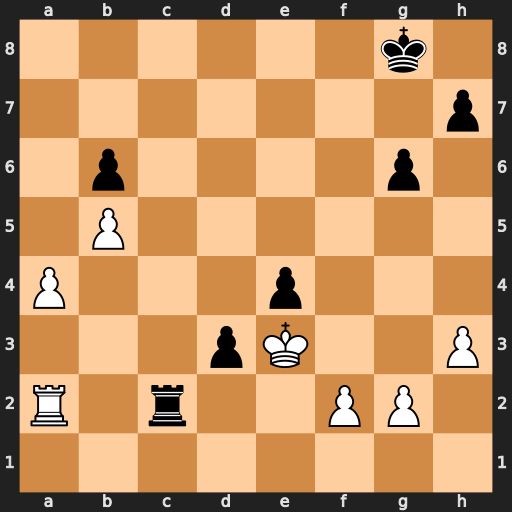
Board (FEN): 6k1/7p/1p4p1/1P6/P3p3/3pK2P/R1r2PP1/8
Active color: w
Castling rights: -
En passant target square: -
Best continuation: Rxc2 dxc2 Kd2 c1=Q+ Kxc1